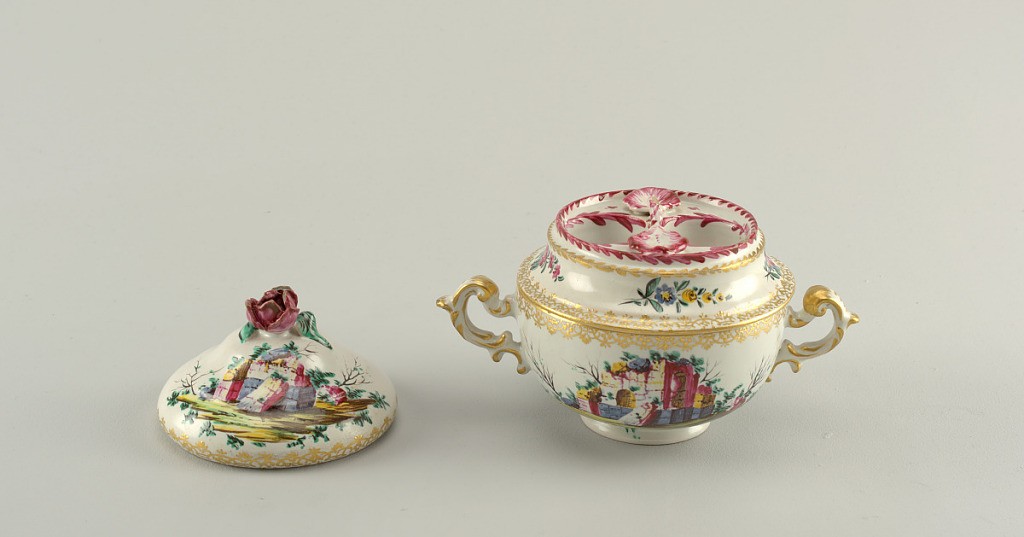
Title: Egg cup
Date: ca. 1770
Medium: Gilded tin-glazed earthenware
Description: Two handled cup with two round openings at top. Decorated with scenes of ruins, flowers and gilding. Cover decorated with scenes of ruins and a floral finial.